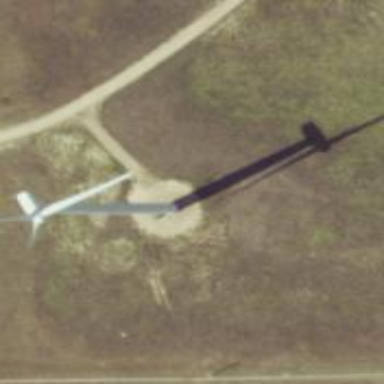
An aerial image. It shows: Wind generator powered by wind turbine.